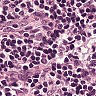
Metastatic tissue present: no